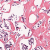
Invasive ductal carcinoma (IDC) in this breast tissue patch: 1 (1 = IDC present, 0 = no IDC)